Question: I have a 3 tables
1. Entity
2. Credentials
3. EntityType
Entity can be Lab, Client or Technician based on EntityType value that can be (1,2,3).
Only Technician i.e. 3 can have credentials.
What should I make changes to get into the required design.

I am getting following error.
> Error 1 Error 3032: Problem in mapping fragments starting at line
149:Condition member 'Entity.EntityType' with a condition other than
'IsNull=False' is mapped. Either remove the condition on
Entity.EntityType or remove it from the mapping. c:\documents and
settingsdministrator\my documentsisual studio
2010\Projects\LimsEdm\LimsEdmx\LimsModel.edmx 150 15 LimsEdmx
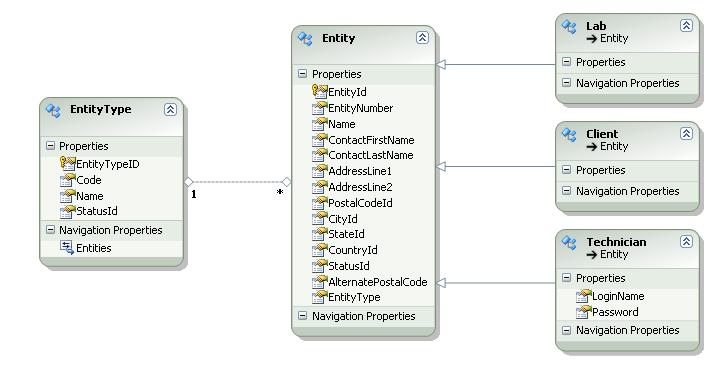
Answer: If you are using 'EntityType' column for TPH discriminator you cannot map it in the table. It is already used for inheritance mapping and column cannot be mapped twice. Remove 'EntityType' property from your 'EntityType' entity.